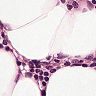
Metastatic tissue present: no